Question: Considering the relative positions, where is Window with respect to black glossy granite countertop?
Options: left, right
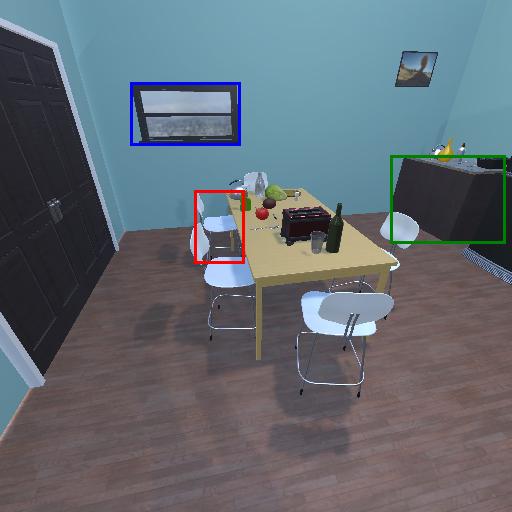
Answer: left